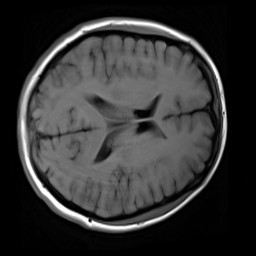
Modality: T1w
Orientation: axial
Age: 26
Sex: female
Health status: healthy
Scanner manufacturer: siemens
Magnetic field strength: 3 T
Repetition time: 4.1 s
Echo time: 0.0085 s